Question: I have a jQuery Full Calendar in my UI and it looks as follows:

The problem is the 10:00-10:00am portion of the event title, which seemingly is added to the element based upon the event startTime and endTime parameters in the JSON which sets up the UI element. Please see my code section for this here:
'''
jQuery(document).ready(function() {
jQuery('#calendar').fullCalendar({
header: {
left: 'prev,next today',
center: 'title',
right: 'month, agendaWeek, agendaDay'
},
allDayText: 'All Day',
columnFormat: {
month: 'ddd',
week: 'ddd d/M',
day: 'dddd d/M'
},
editable: false,
weekends: true,
timeFormat: 'h:mm-h:mma ',
axisFormat: 'hh:mma',
firstDay: 1,
slotMinutes: 15,
defaultView: 'month',
minTime: '10:00',
maxTime: '17:00',
monthNames: ["January","February","March","April","May","June","July", "August", "September", "October", "November", "December" ],
monthNamesShort: ["Jan","Feb","Mar","Apr","May","Jun","Jul","Aug","Sept","Oct","nov","Dec"],
dayNames: ["Sunday","Monday","Tuesday","Wednesday","Thursday","Friday","Saturday"],
dayNamesShort: ["Sun","Mon", "Tue", "Wed", "Thus", "Fri", "Sat"],
buttonText: {
today: "Today",
day: "Day",
week:"Week",
month:"Month"
},
selectable: true,
selectHelper: false,
select: function(start, end, allDay) {
},
events: [
{
id: "3",
title: "My event title",
start: new Date(2014,10,03,10,0),
end: new Date(2014,10,03,12,0),
allDay: false,
backgroundColor : "#7F97FF",
textColor: "white"
},
'''
The problem is in the UI it shows 10:00-10:00am which doesnt make sense. According to my events code it should start at 10,00,00 and end at 12,00,00 so why doesnt the title match this? Can somebody please help me!
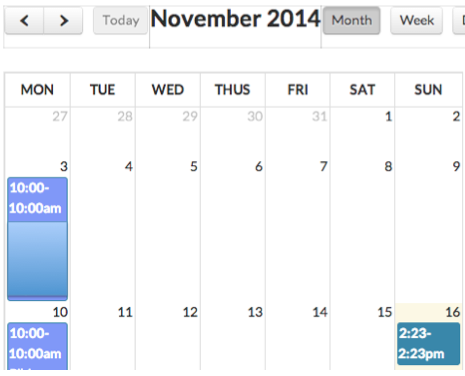
Answer: Your FullCalendar is not configured correctly since you want the text "Start - End" Time on each event.
'''
timeFormat: 'h:mm-h:mma ', // the output i.e. "10:00-10:00pm"
timeFormat: 'h:mma ', // the output i.e. "10:00pm"
displayEventEnd : true, // it will show on all views (Start - End) in your timeFormat
'''
I've updated your <URL>, since you forgot to insert the external sources, I've imported the FullCalendar libraries in order to work.